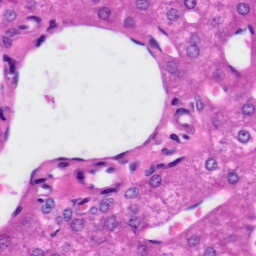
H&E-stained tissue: Liver